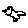
Label: bird